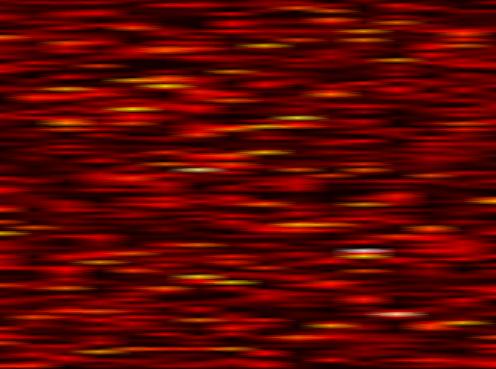
Label: FBMC